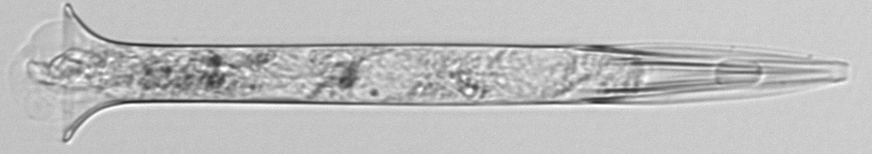
Label: Tintinnina